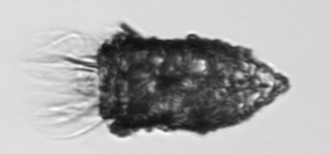
Label: Tintinnopsis